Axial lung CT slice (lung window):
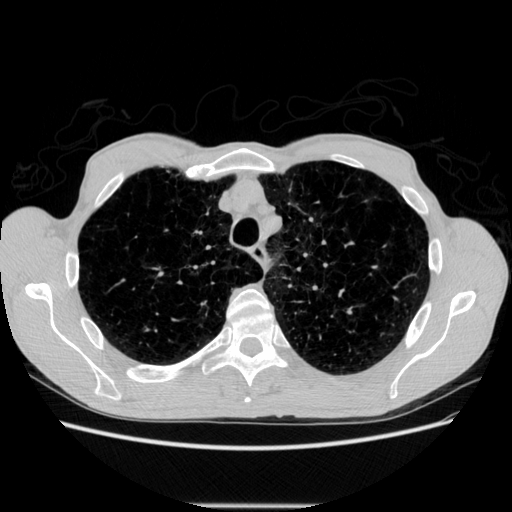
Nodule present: no